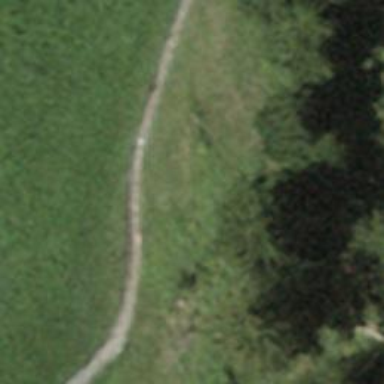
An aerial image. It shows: Path covered with grass.